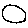
Label: circle